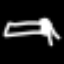
Label: bed